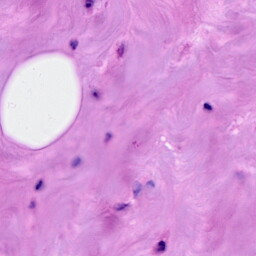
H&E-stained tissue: Breast